Interaction volume radius: 10 \u00c5
Interaction volume height: 15 \u00c5
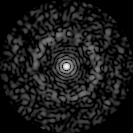
Disorder parameter: 0.8257